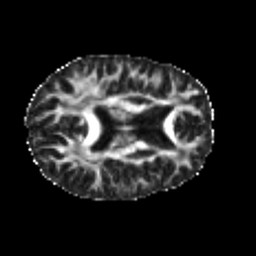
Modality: FA
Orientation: axial
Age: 25
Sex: female
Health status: healthy
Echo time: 0.074 s